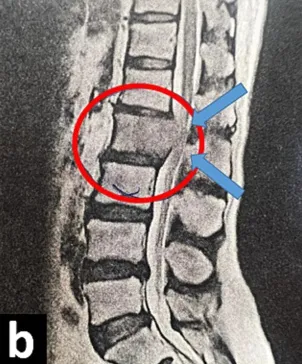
B. Lumbar MRI, sagittal view, showing tumor in second lumbar vertebra (red circle) causing cord compression (blue arrows).
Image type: radiology (mri)